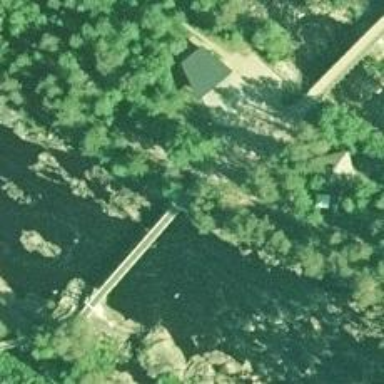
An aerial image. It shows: Footway on bridge.